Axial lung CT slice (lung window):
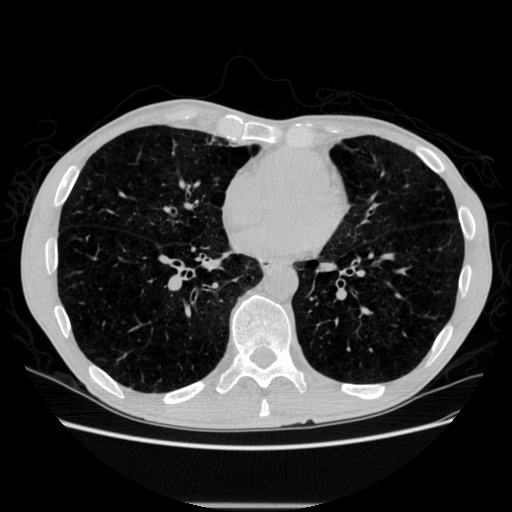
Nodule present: no